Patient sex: M
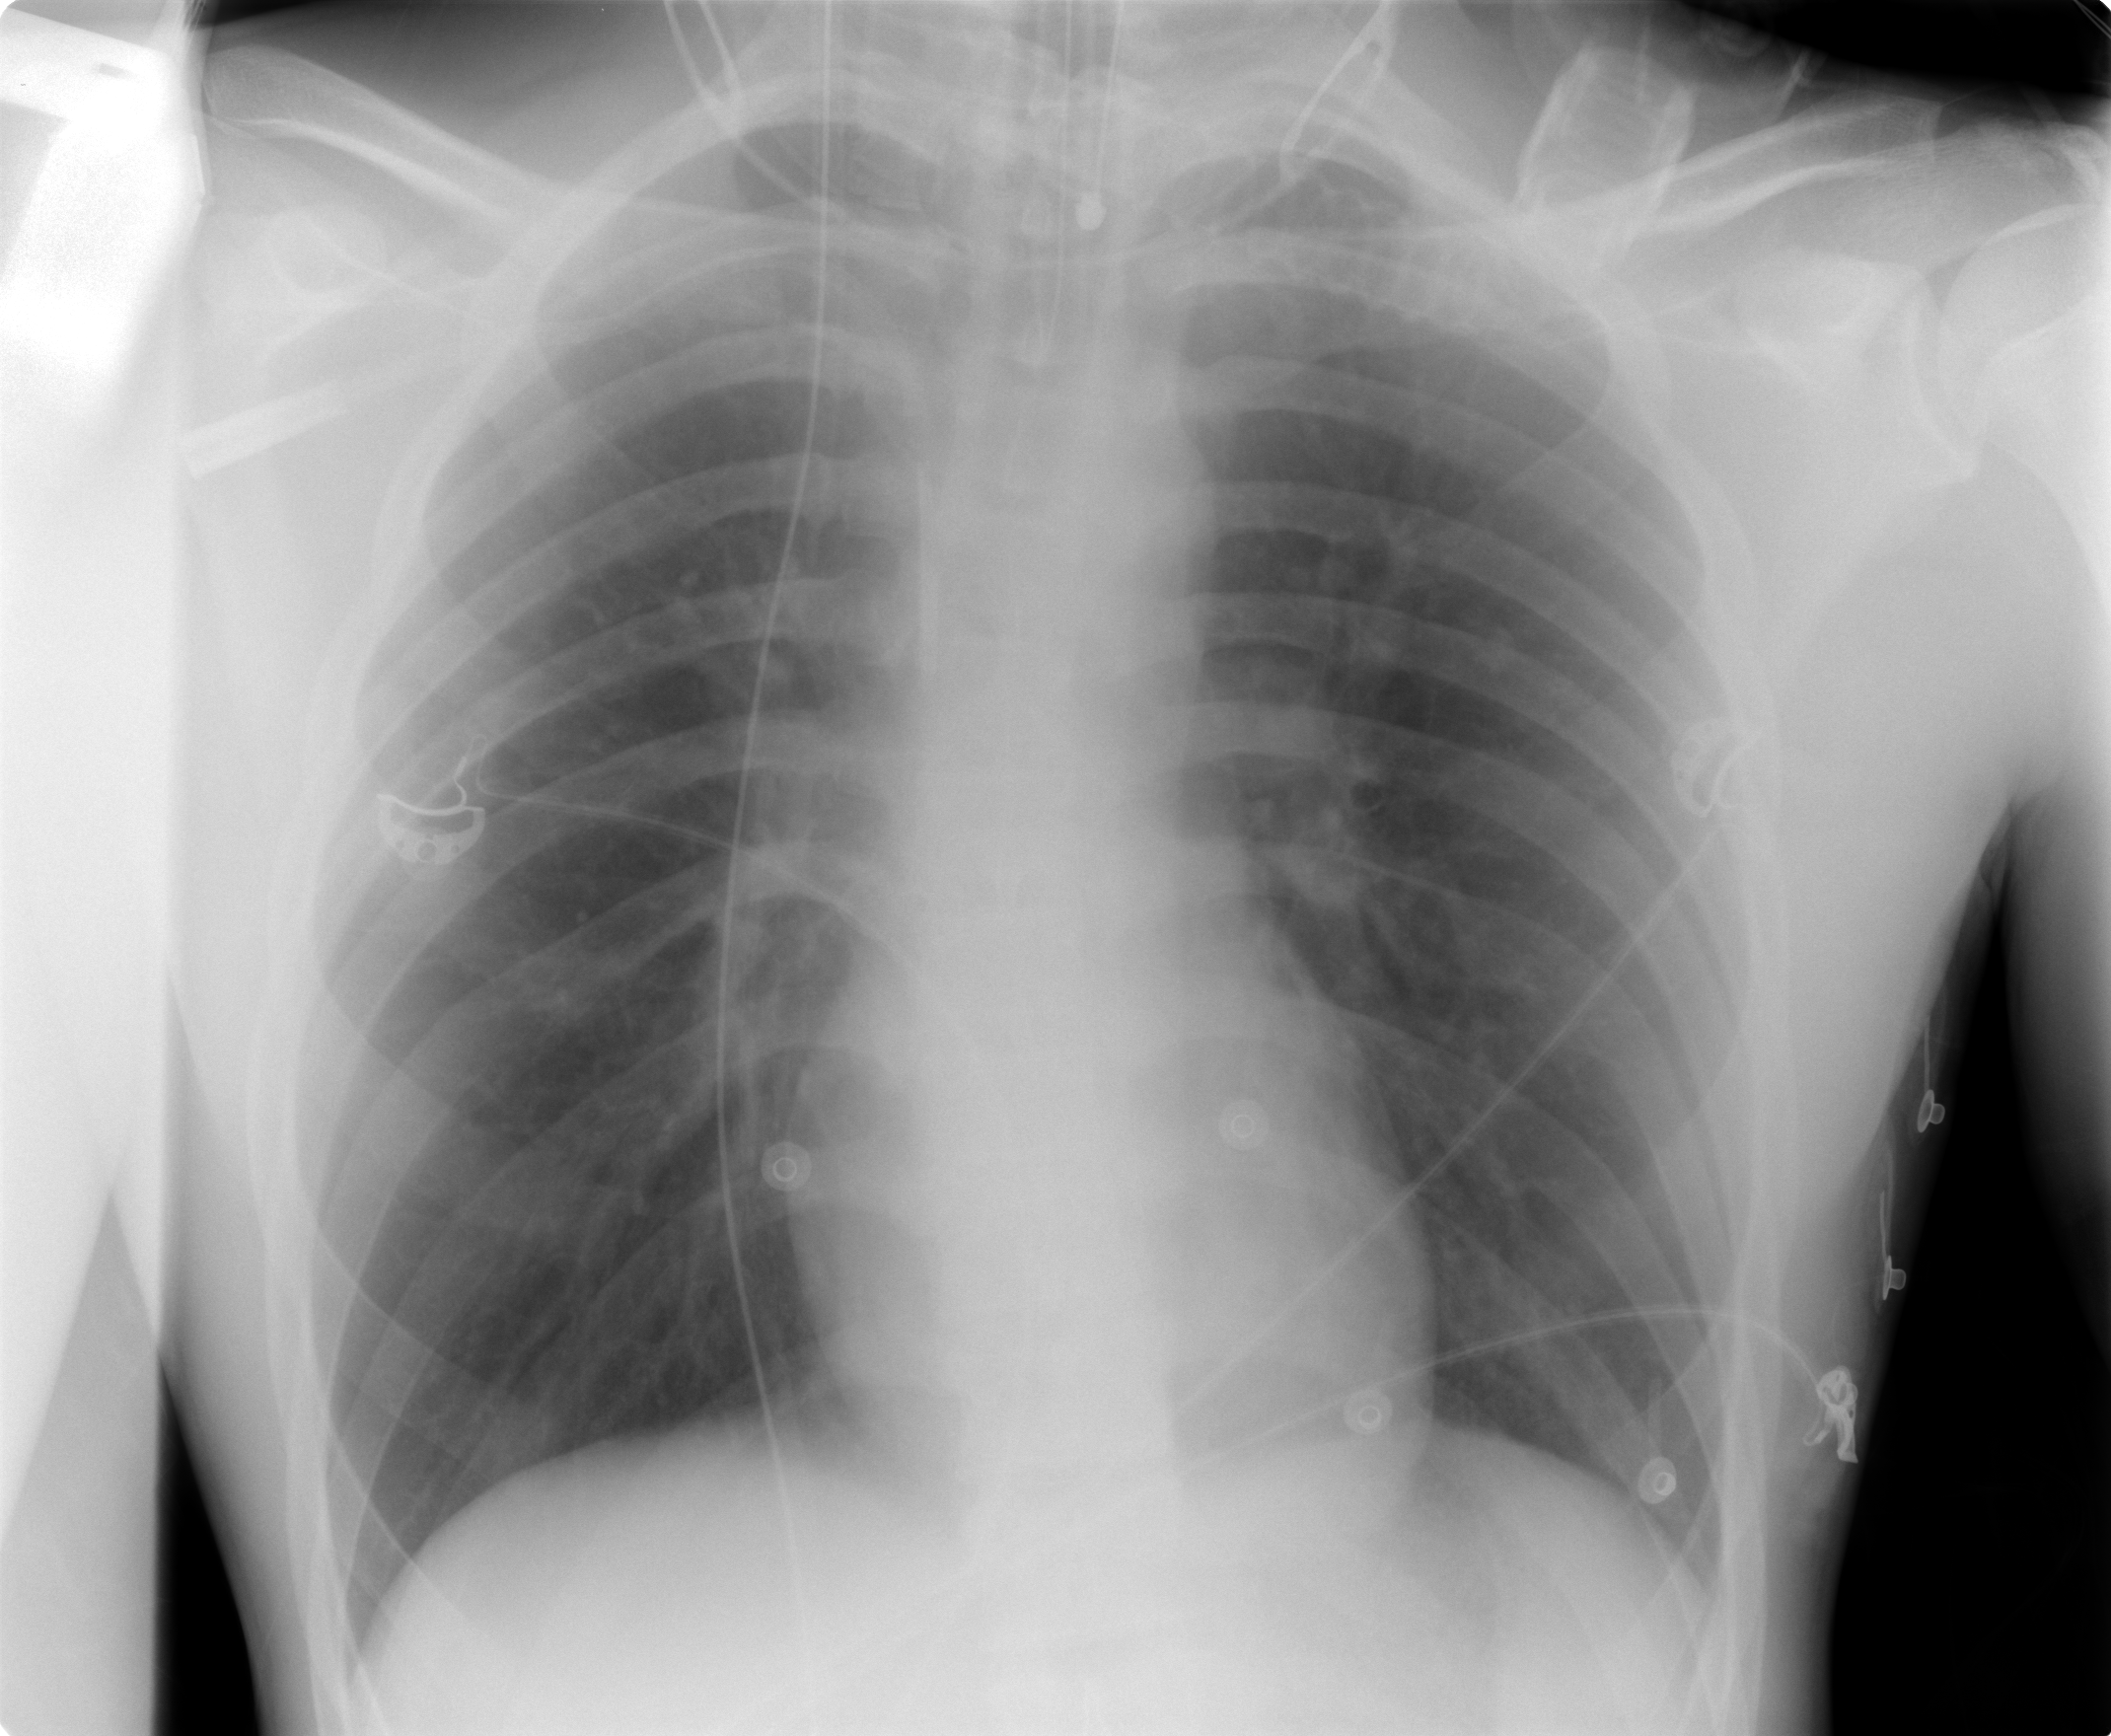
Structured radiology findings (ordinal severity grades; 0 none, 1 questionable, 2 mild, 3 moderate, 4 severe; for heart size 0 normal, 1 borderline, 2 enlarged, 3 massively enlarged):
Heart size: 0
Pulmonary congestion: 0
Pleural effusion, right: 0
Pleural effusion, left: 0
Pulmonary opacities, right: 0
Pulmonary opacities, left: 0
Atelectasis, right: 0
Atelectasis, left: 1